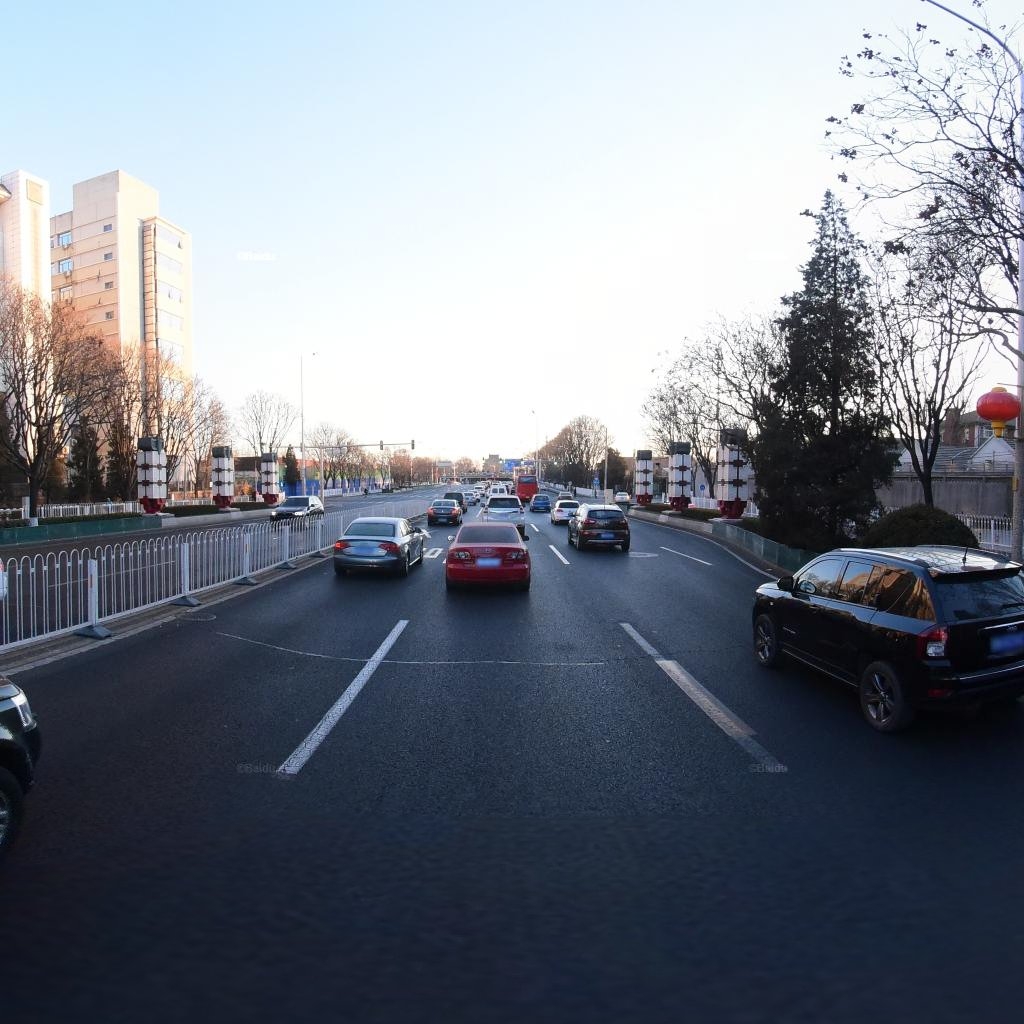
Region: Dongcheng
Road damage annotations: longitudinal patch, manhole cover, transverse patch, transverse crack, manhole cover